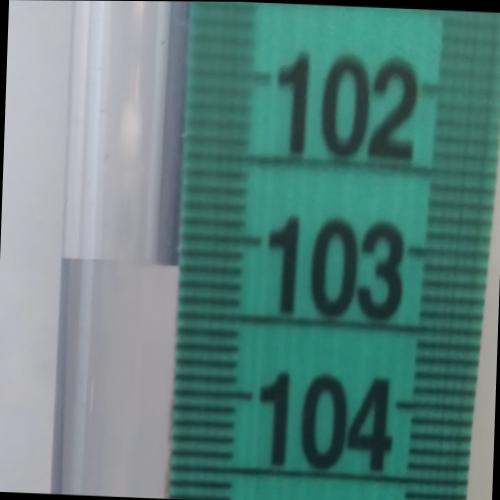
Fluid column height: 103.2 cm